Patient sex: F
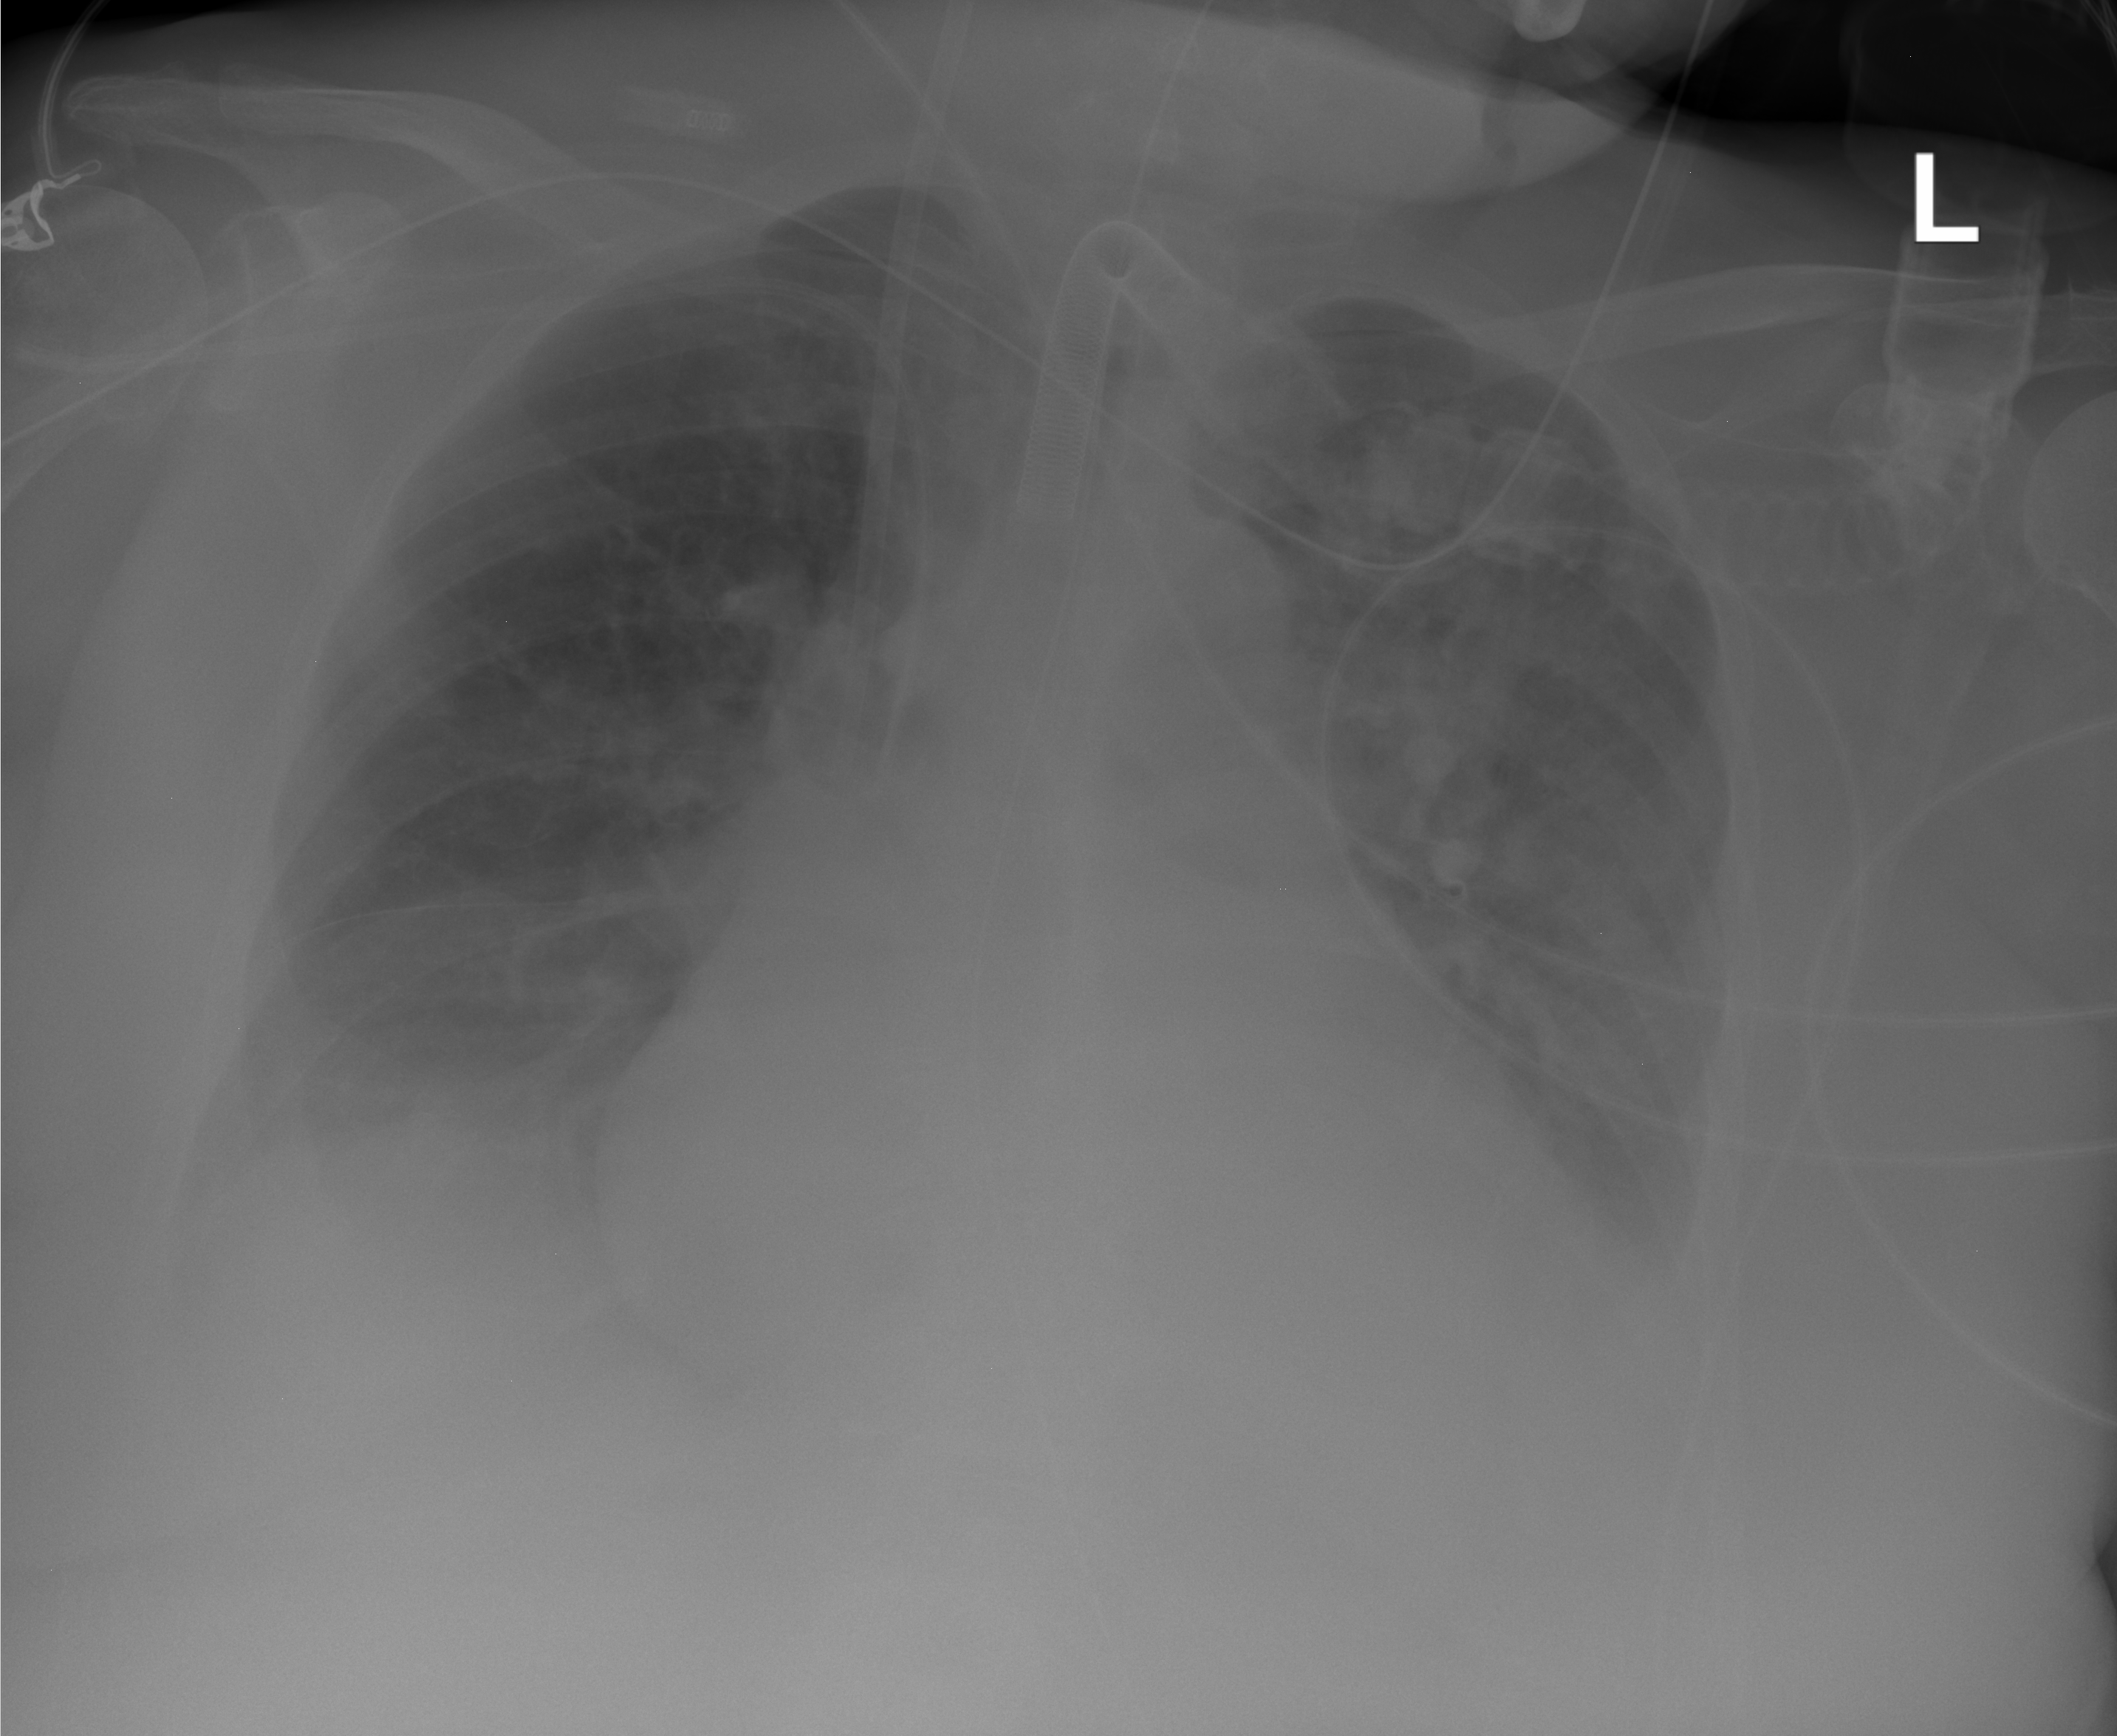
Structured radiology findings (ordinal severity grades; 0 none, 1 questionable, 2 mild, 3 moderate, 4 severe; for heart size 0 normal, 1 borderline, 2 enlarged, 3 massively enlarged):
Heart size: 2
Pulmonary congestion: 3
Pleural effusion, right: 3
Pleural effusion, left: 3
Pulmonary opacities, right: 0
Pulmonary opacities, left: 0
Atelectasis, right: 2
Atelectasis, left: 2